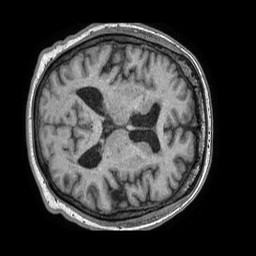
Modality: T1w
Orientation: axial
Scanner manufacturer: philips
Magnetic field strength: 1.5 T
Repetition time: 0.007772 s
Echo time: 0.003601 s